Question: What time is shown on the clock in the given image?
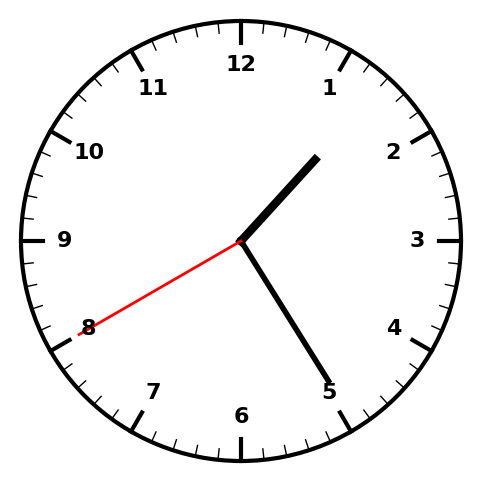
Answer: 01:24:40